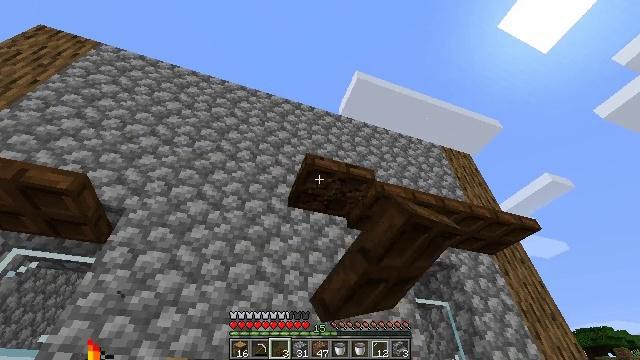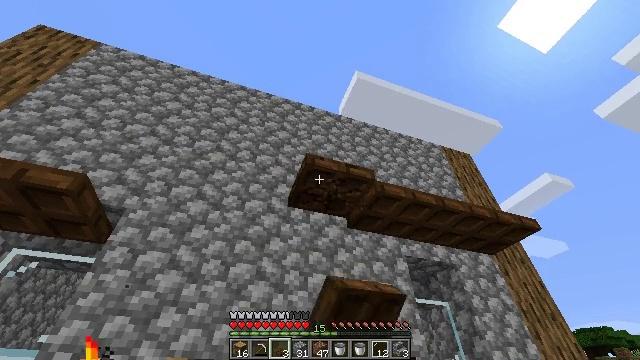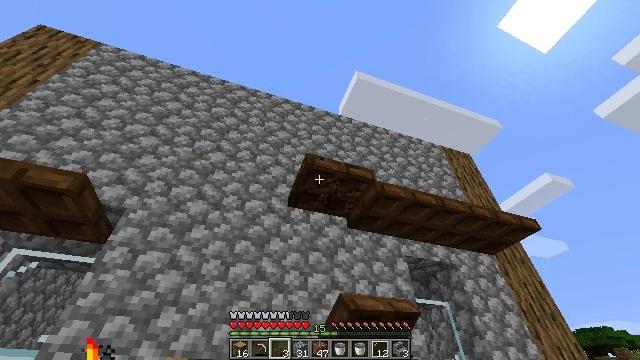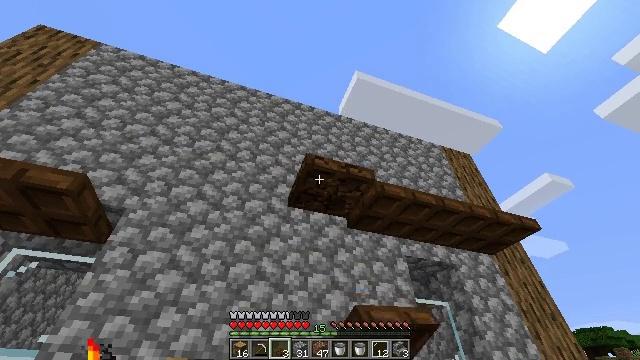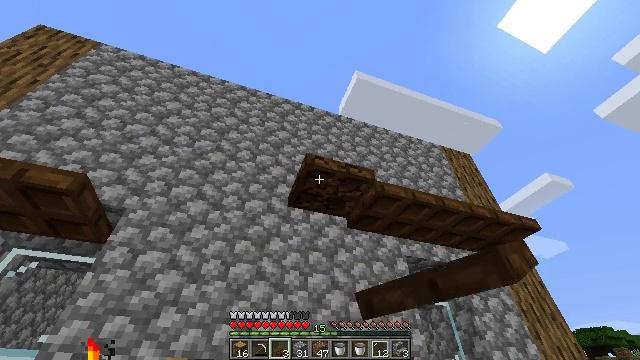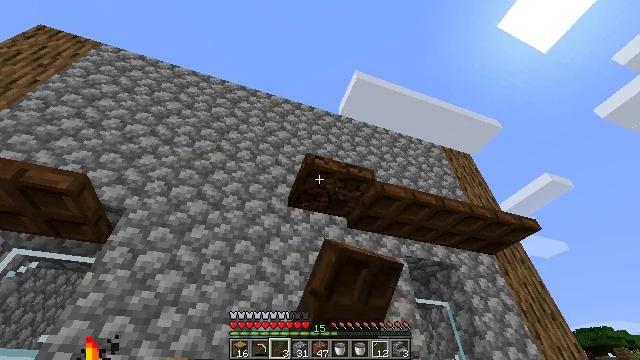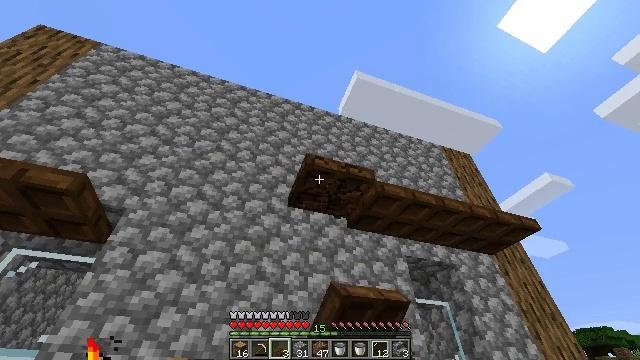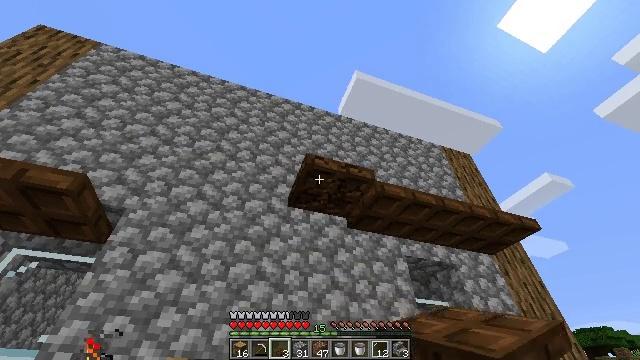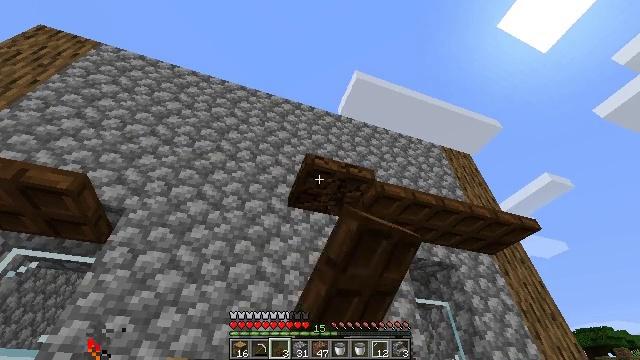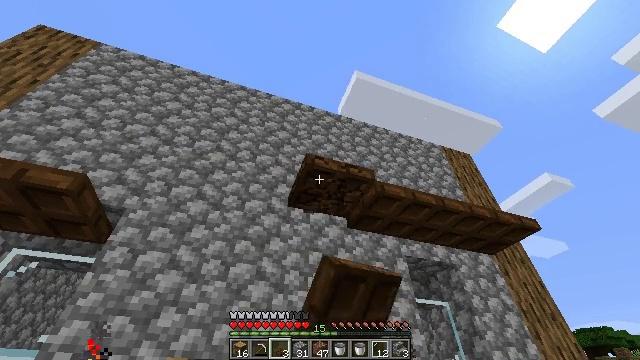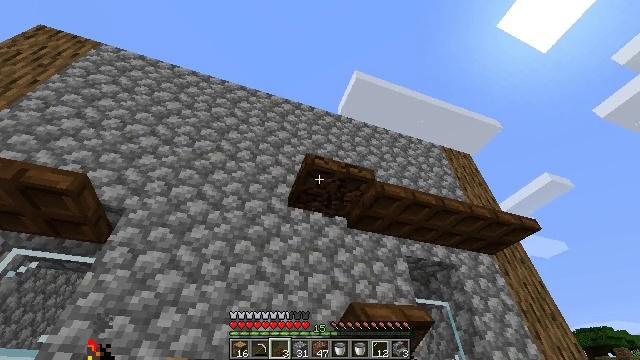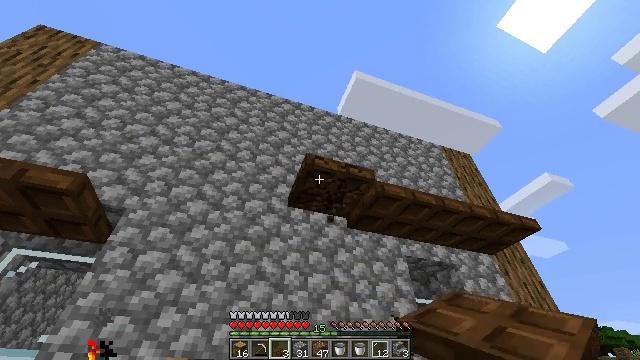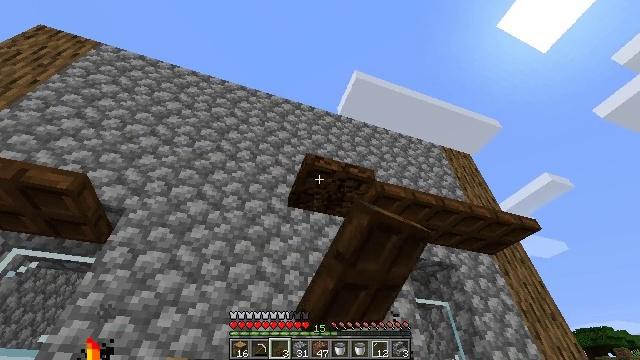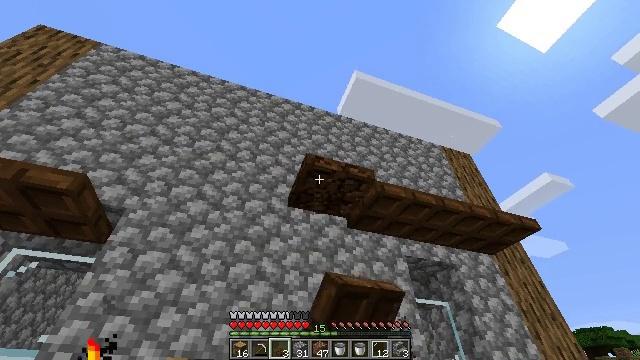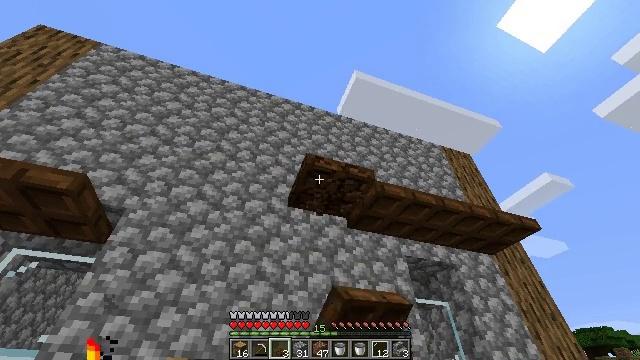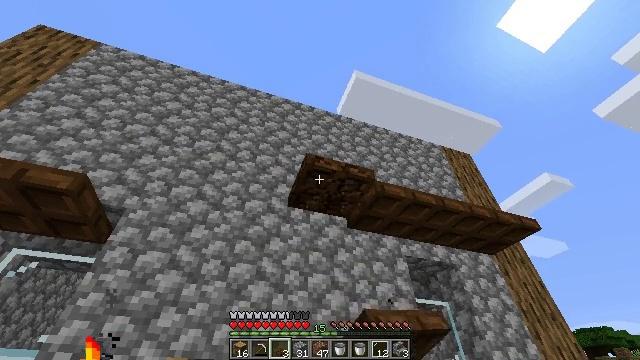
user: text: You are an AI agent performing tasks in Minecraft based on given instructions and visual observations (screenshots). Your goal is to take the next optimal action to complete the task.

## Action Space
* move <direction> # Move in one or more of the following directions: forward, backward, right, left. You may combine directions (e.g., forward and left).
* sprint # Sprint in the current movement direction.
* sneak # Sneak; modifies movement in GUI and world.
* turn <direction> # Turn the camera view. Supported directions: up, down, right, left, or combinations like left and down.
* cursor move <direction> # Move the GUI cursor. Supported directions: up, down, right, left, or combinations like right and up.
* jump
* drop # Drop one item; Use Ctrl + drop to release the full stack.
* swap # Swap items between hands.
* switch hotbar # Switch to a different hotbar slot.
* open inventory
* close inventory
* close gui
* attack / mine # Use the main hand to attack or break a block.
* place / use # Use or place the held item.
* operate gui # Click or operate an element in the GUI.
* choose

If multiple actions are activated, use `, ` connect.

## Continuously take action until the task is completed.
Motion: motion action
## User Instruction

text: Mine the dark oak trapdoor.
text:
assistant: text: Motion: attack / mine
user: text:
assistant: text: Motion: attack / mine
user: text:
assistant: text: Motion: attack / mine
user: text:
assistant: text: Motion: attack / mine
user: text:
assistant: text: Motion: attack / mine
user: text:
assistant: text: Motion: attack / mine
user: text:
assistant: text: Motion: attack / mine
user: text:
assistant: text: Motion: attack / mine
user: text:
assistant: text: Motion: attack / mine
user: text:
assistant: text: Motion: attack / mine
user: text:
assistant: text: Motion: attack / mine
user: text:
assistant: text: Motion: attack / mine
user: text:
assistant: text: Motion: attack / mine
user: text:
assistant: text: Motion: attack / mine
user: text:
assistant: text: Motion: attack / mine
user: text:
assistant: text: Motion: attack / mine
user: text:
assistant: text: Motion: attack / mine
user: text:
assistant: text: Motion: attack / mine
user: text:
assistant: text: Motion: attack / mine
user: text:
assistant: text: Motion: attack / mine
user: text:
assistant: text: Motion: attack / mine
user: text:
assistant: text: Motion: attack / mine
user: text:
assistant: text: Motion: attack / mine
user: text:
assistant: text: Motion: attack / mine
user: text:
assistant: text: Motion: attack / mine
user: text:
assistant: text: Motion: attack / mine